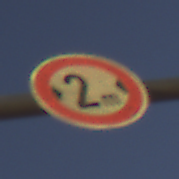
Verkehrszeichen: TatsaechlicheBreite2
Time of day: SunriseSunset
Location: Outdoor (Nature)
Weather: Clear
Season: NotSpecified
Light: Natural